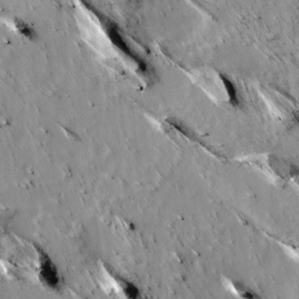
Label: non_frost